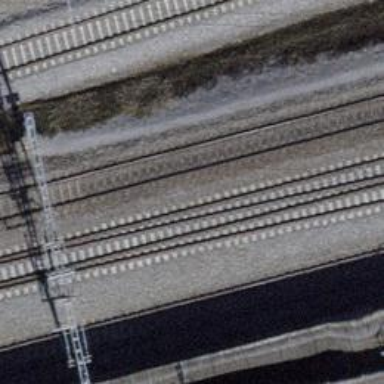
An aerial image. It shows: Railway switch.